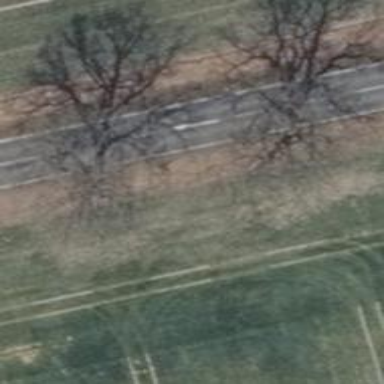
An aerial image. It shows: Deciduous tree with broadleaved leaves.